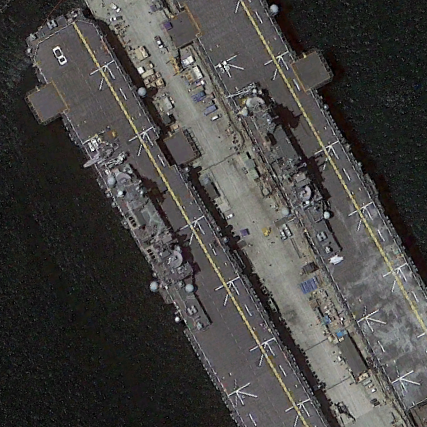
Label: assault